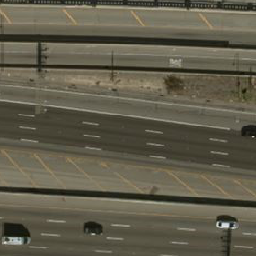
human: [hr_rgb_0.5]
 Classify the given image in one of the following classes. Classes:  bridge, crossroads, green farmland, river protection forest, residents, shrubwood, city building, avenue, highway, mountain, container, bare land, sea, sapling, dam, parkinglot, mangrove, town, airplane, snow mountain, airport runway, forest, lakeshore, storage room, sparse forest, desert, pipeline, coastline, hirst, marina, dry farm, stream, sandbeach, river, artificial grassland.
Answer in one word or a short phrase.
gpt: highway